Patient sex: M
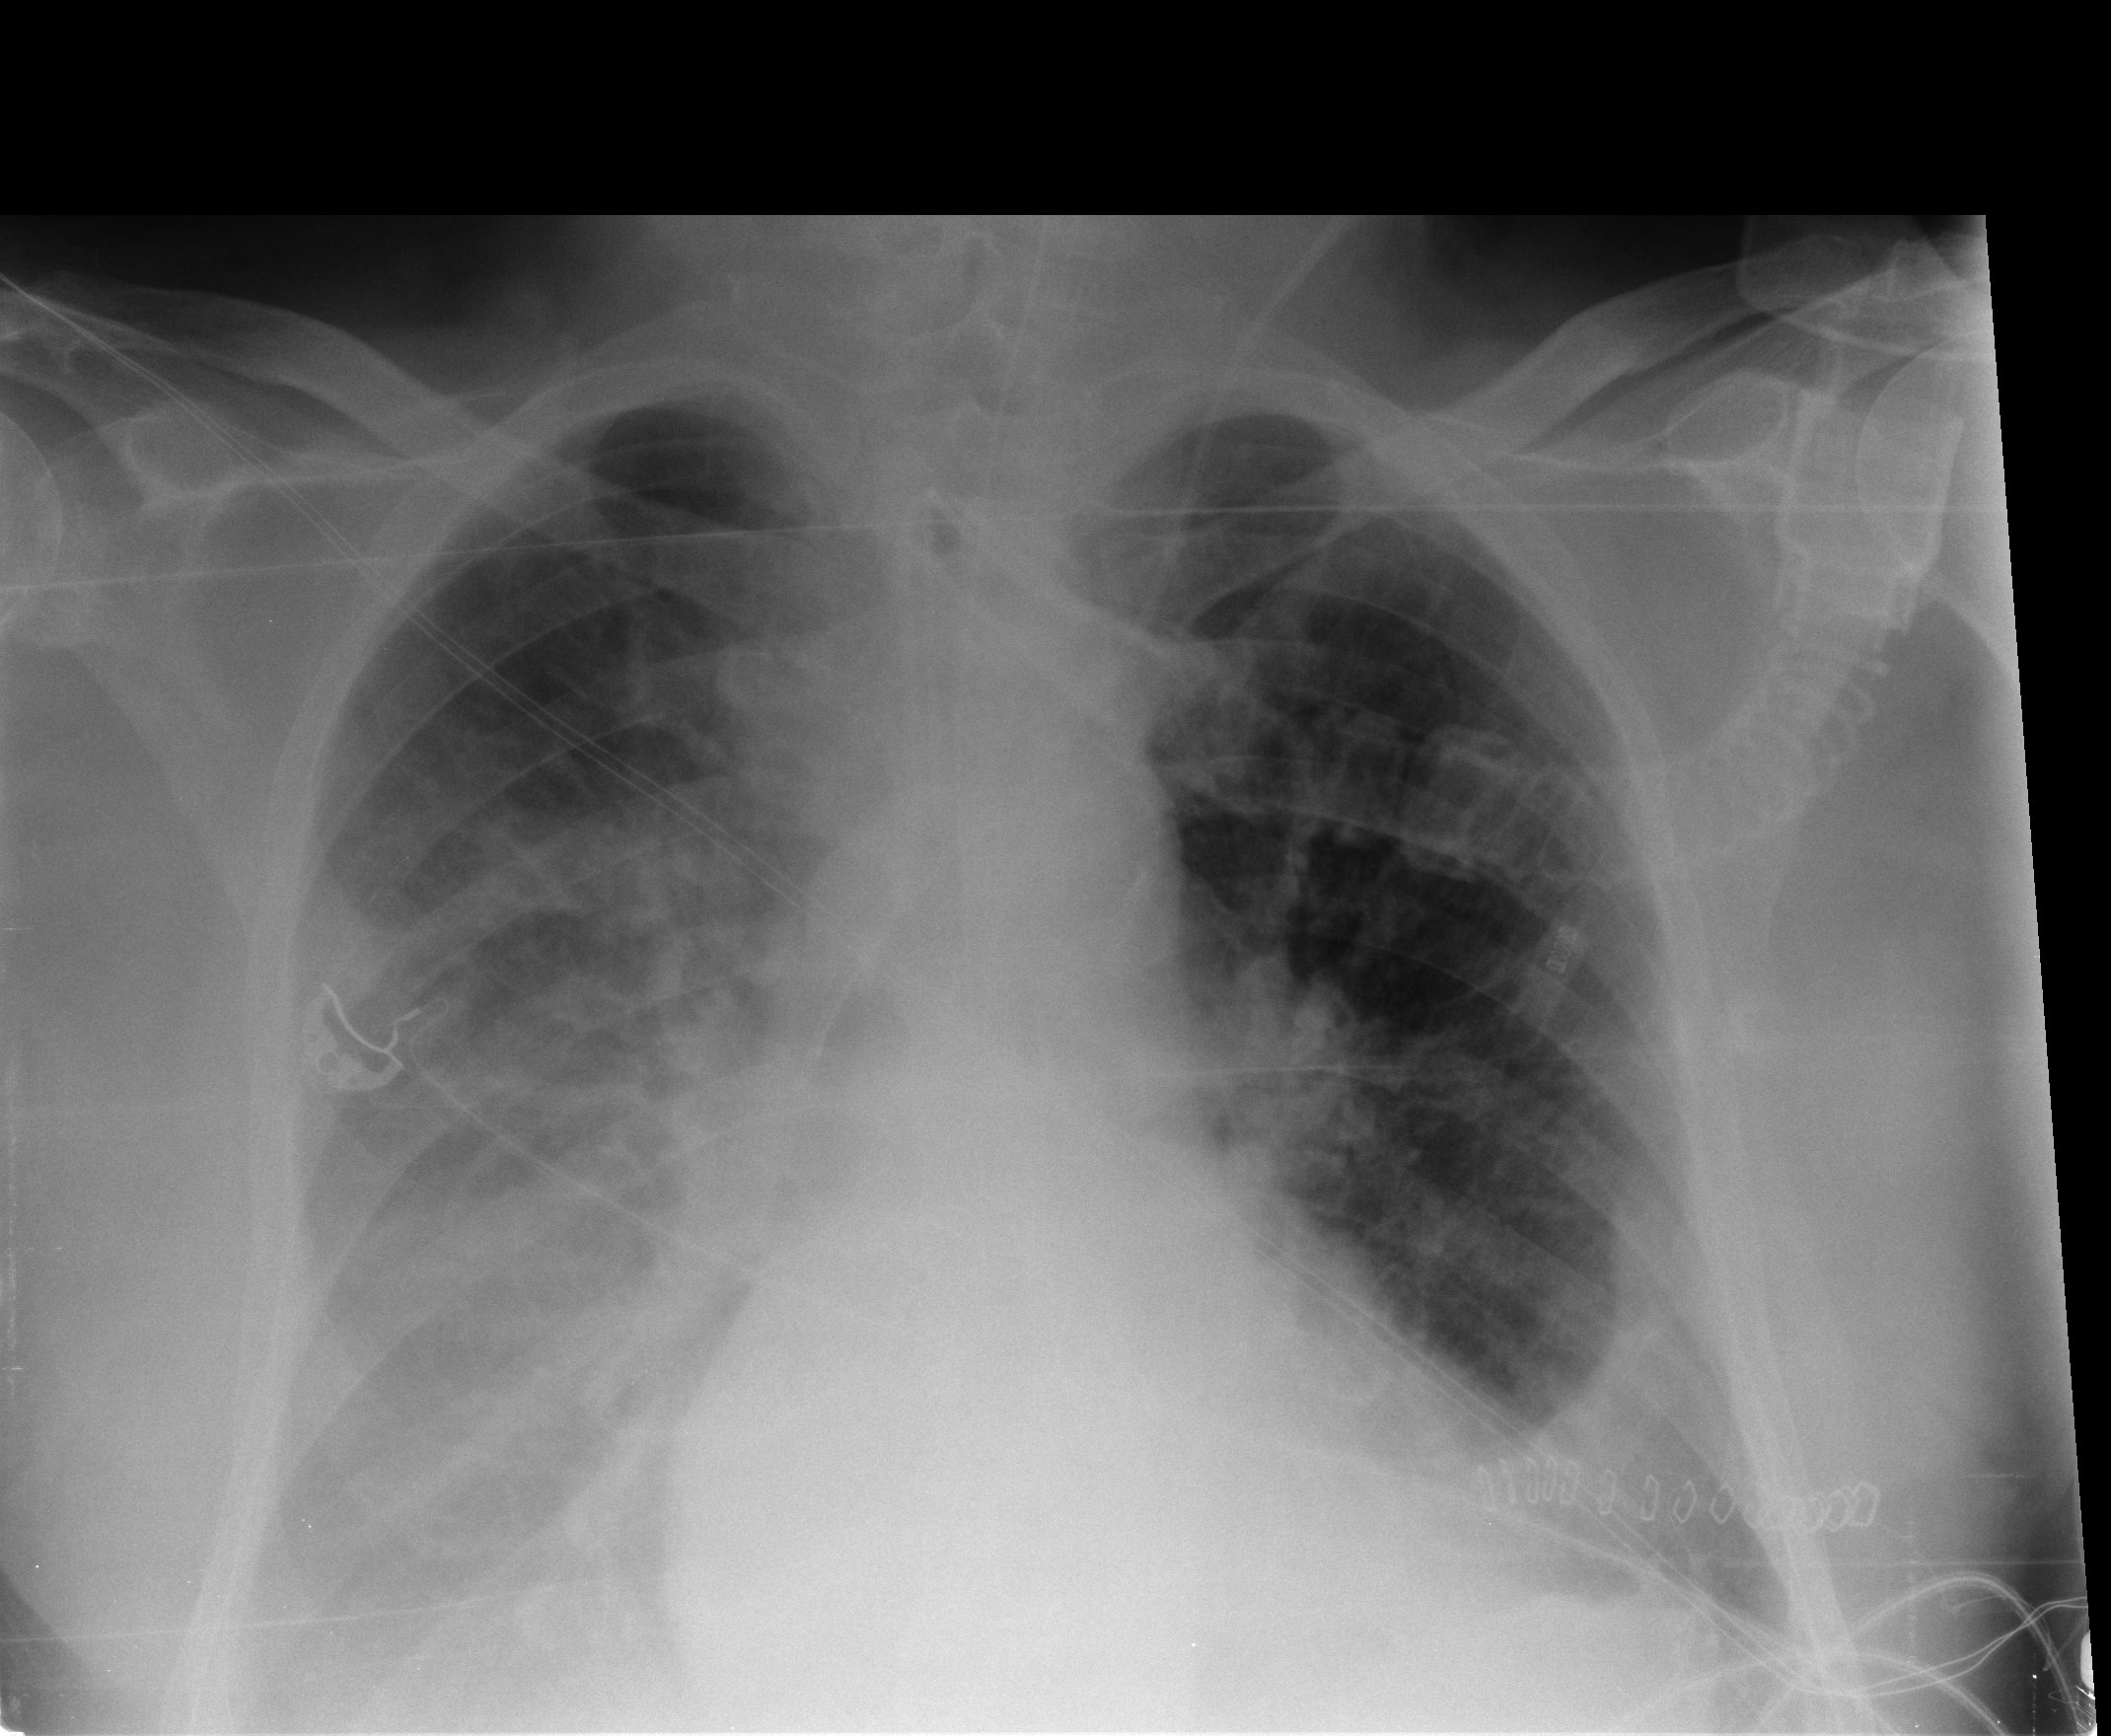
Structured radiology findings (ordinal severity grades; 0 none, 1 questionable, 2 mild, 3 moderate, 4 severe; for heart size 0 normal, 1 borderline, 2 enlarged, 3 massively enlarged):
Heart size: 2
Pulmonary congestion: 3
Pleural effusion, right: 3
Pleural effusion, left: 2
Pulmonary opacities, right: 2
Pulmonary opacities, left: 2
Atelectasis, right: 3
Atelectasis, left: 3